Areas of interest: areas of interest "Vobo Life Plaza"
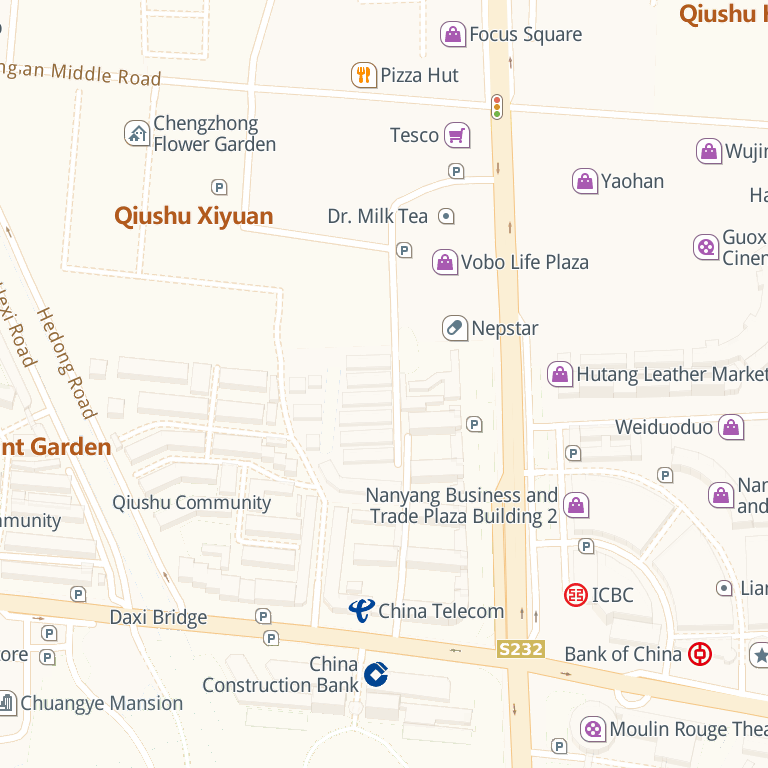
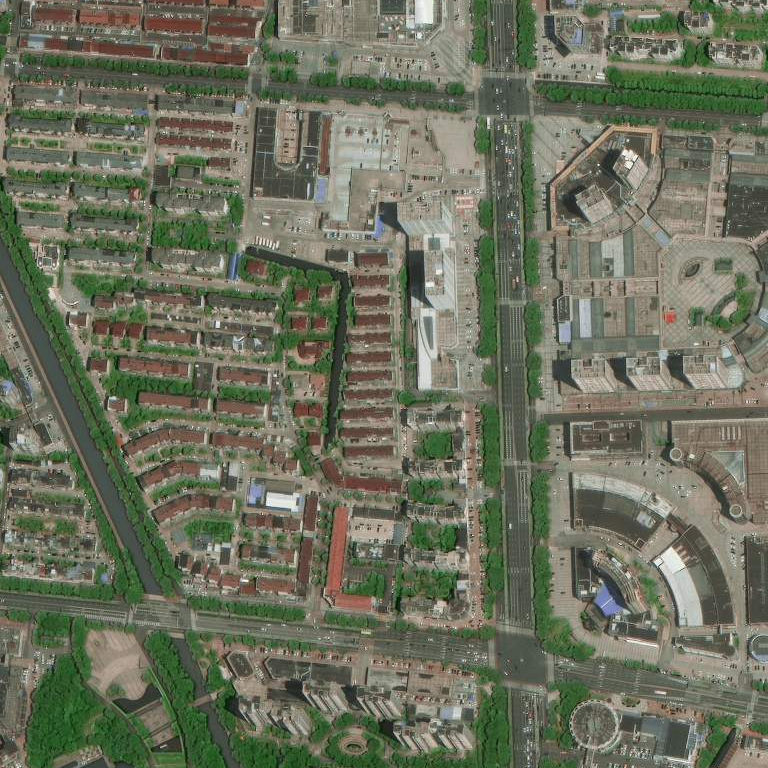